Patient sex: M
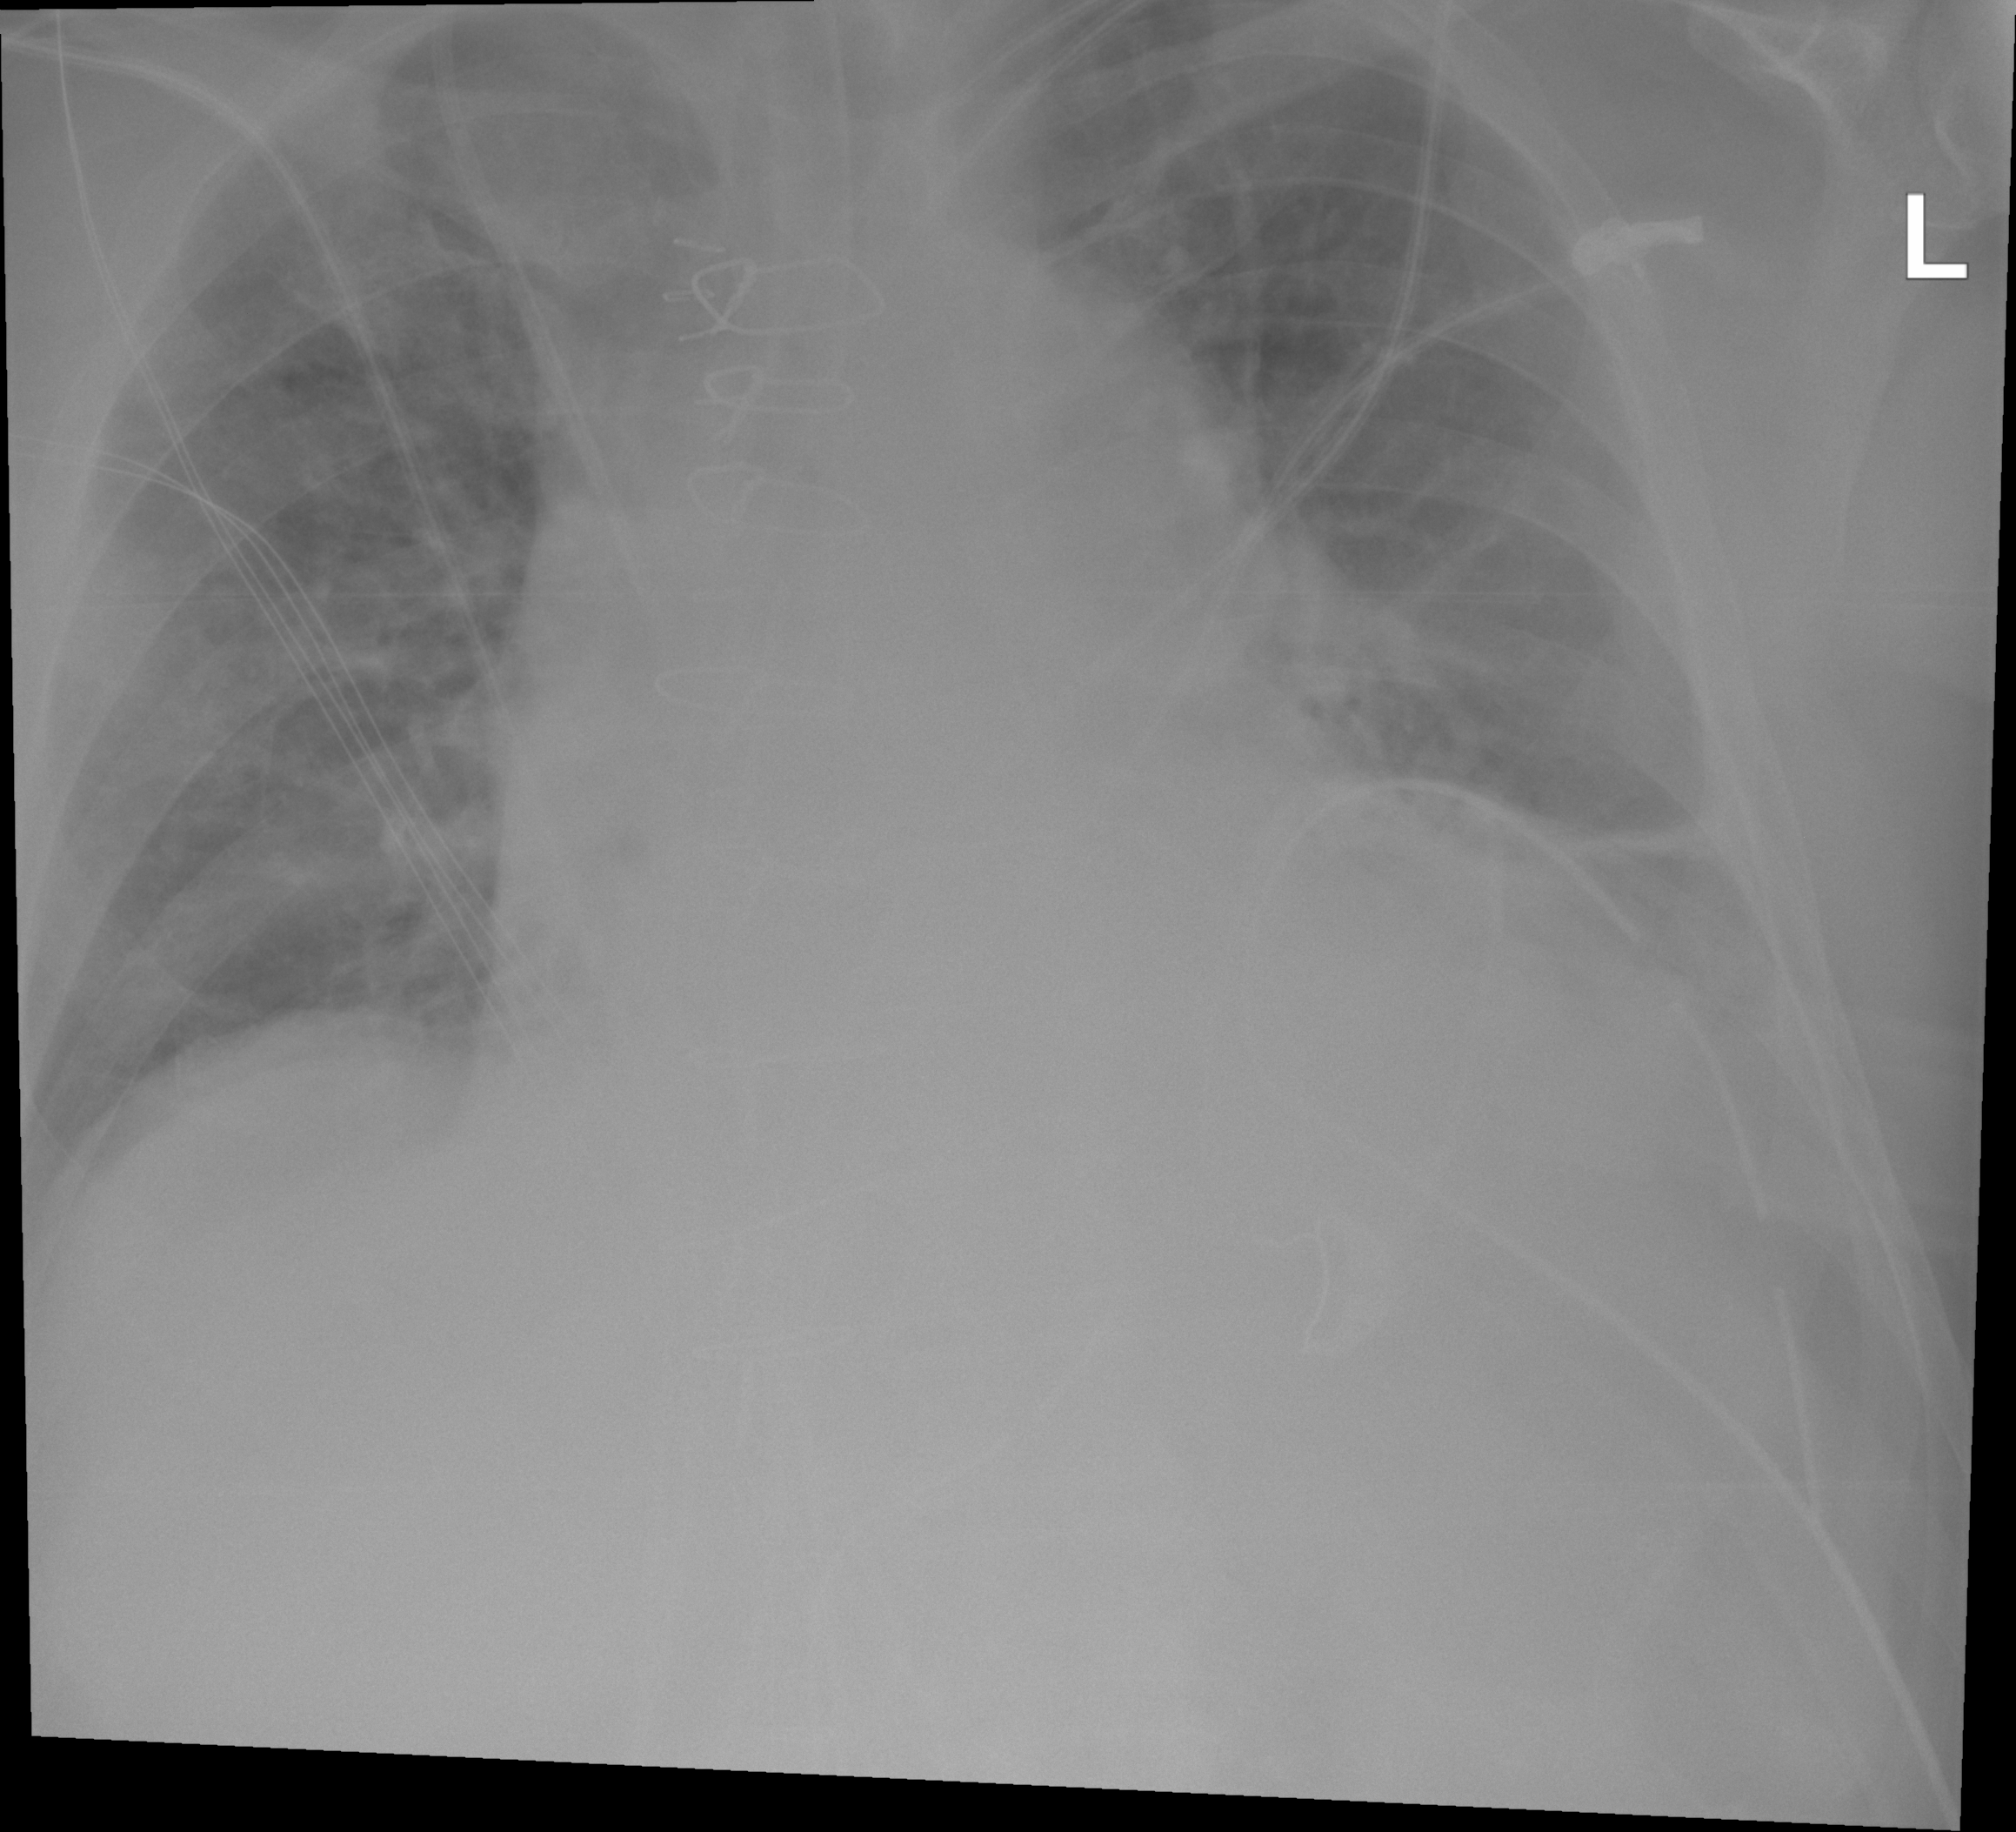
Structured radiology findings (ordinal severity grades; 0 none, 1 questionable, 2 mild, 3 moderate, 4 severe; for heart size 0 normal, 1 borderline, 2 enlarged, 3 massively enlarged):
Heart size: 3
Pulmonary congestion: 2
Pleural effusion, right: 2
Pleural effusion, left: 2
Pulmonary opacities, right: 0
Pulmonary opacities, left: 0
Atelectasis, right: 2
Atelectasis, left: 2